Interaction volume radius: 5 \u00c5
Interaction volume height: 20 \u00c5
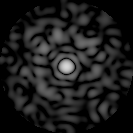
Disorder parameter: 0.7985